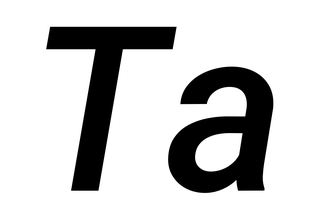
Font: Roboto-Italic_Medium_Italic